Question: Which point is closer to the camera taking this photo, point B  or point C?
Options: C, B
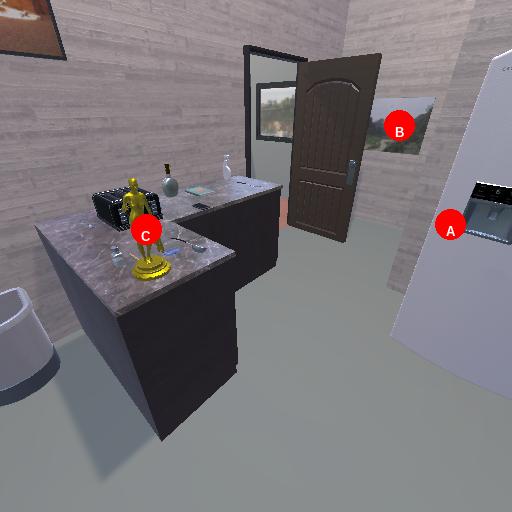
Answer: C